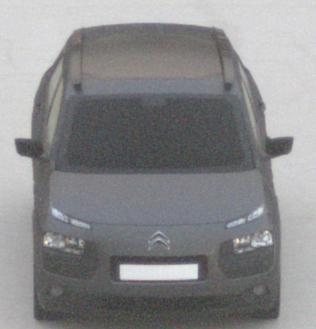
Make: Citroen
Model: C4 Cactus PureTech 75
Detailed model: C4 Cactus
Model produced from: 2014/09
Model produced until: 2015/03
Doors: 5
Color: gray
Road condition: dry road
Daytime: sunrise or sunset
Contrast: low contrast